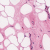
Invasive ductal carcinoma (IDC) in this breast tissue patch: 0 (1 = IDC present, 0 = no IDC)